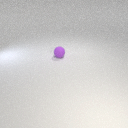
small purple rubber sphere